Question: The problem I'm facing is that I want to know how many nodes are connected to a random selected set of nodes in a igraph. So I'm using a dataset which has numerous nodes. I've made a smaller example graph, which should be sufficient to explain my question.
Here is the example code:
'''
library (igraph)
#### Random graph #####
set.seed(1) #reproduction
g <- erdos.renyi.game(50,1/35, directed = F, loops = F)
#### simple random sample from graph object #####
set.seed(123) #reproduction
smpl <- sample(1:vcount(g),20)
#### assign random sample to a igraph attr ####
V(g)$randomSample <- "0"
V(g)[smpl]$randomSample <- "1"
##### plot #####
V(g)$color = "#F5E31C" #yellow
V(g)[smpl]$color="#1CA38B" #green
set.seed(123) #reproduction
plot(g,
vertex.label.color = "Black",
vertex.size = 15,
layout = layout.fruchterman.reingold(g))
'''

In the example graph I want to know which and how manny of the non-samples nodes (yellow) are <2 times connected to the sampled nodes (green). And which and how many of the non-sampled nodes (yellow) are connected >= 2 times with the sampled nodes (green).
'''
#### options? ####
adjacent_vertices(g, 34, mode = "total")
#Is there a option to use a count or a loop function of some sort for this?
V(g)$degree <- degree(g,v=V(g), mode="total", loops = FALSE, normalized = FALSE)
#Does give the number of ties a node has, is there a option to change this in a way so it only gives the degree to the sampled nodes?
'''
For example node 34 is connected to nodes 3, 32, 39, 44, 48. In the desired output node 48 should be dropped and the degree should be 4. Further more I would like to know if there is a way to count how manny nodes have <2 ties with the sampled nodes and how many nodes have >= 2 ties with the sampled nodes for the graph.
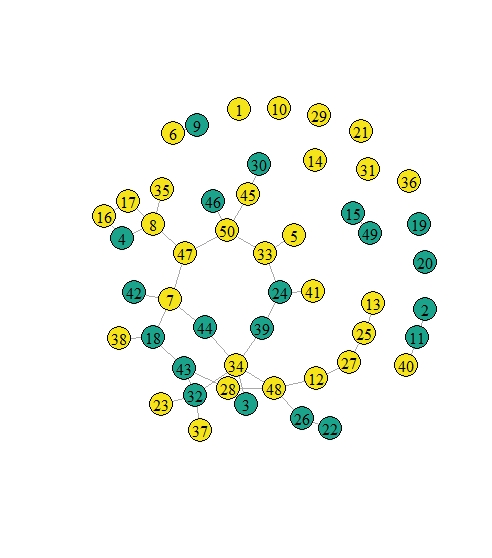
Answer: 1. Let's define a function that returns neighbouring nodes and associated randomSample flags for nodes v of your graph. We make use of igraph::neighbors and store results in a list of data.frames. # Function to return vertices and randomSample
# information for all neighbours of v
get.neighbours <- function(v) {
lapply(setNames(v, as.character(v)), function(x) {
near <- neighbors(g, x, mode = "total")
cbind.data.frame(
vertex = as.integer(near),
randomSample = as.integer(V(g)[near]$randomSample))
})
}
Further explanation: get.neighbours takes a node sequence v as input, and for every node from v determines its neighbours using neighbors. For every node, we extract the neighbouring numerical node id and node attribute randomSample and store entries in a data.frame. The resulting object is a list of data.frames, with one data.frame for every node from v.
2. We can now count the number of connected sample nodes (randomSample = 1) for every non-sample node (randomSample = 0). To do so, we determine all sample neighbours for all non-sample nodes V(g)[V(g)$randomSample == 0]. # Number of connected sample nodes for every non-sample node
nConnected <- sapply(get.neighbours(V(g)[V(g)$randomSample == 0]), function(x)
nrow(x[x$randomSample == 1, ]))
Further explanation: For every node with attribute randomSample = 0 we determine its neighbours; we then loop through the data.frames from the resulting list and count the number of rows that correspond to neighbouring nodes with attribute randomSample = 1. This returns a vector of the number of sample nodes for every non-sample node.
3. Then the number of non-sample nodes that are connected < 2 times to sample nodes is simply # Count the number non-sample nodes that are connected
# < 2 times to sample nodes
sum(nConnected < 2)
#[1] 27
And the number of non-sample nodes that are connected >= 2 times to sample nodes # Count the number of non-sample nodes that are connected
# >=2 times to sample nodes
sum(nConnected >= 2)
#[1] 3
4. To know which non-sample nodes are connected >=2 times names(which(nConnected >= 2))
#[1] "7" "28" "34"